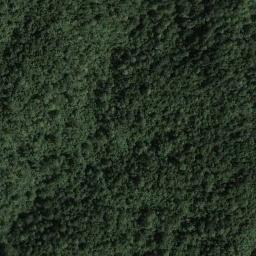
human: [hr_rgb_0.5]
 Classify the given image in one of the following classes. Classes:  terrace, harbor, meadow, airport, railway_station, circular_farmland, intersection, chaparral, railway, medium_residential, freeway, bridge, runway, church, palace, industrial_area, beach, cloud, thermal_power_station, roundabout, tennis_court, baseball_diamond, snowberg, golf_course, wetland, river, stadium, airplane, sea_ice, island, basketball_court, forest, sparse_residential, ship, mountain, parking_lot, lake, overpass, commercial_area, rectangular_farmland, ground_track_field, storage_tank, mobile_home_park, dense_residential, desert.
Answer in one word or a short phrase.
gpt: forest